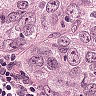
Metastatic tissue present: yes